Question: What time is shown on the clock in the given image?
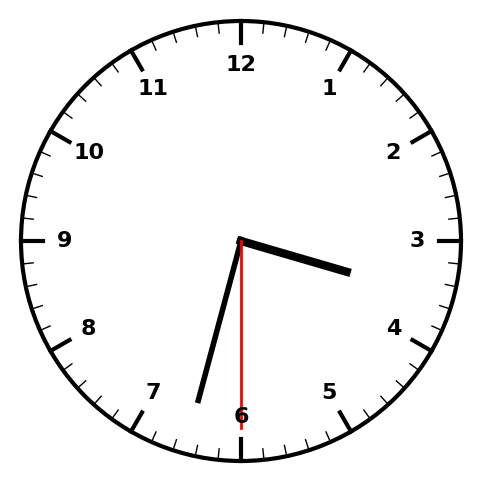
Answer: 03:32:30